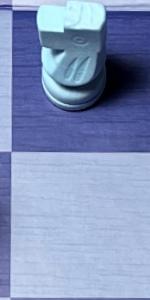
Label: Empty